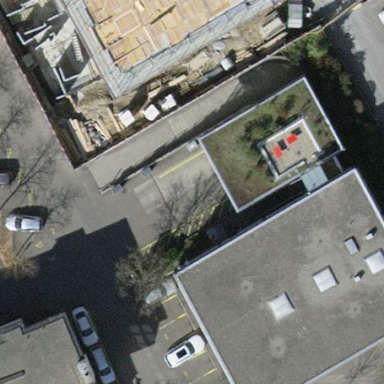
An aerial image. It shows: Commercial building.